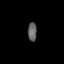
Tissue: prostate
Cell type: Myeloid cells
Senescence score: 0.8833
Nuclear area (px): 160
Mean DAPI intensity: 98.838